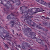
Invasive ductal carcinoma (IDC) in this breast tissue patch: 1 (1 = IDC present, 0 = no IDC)